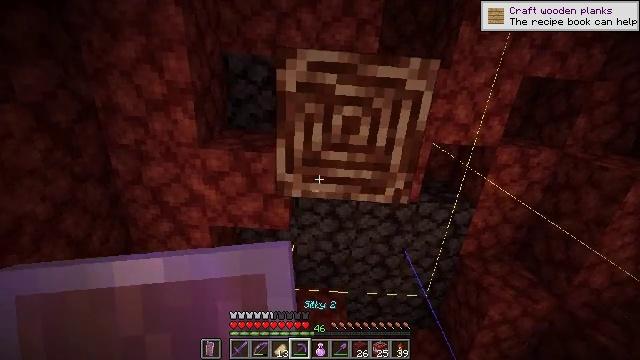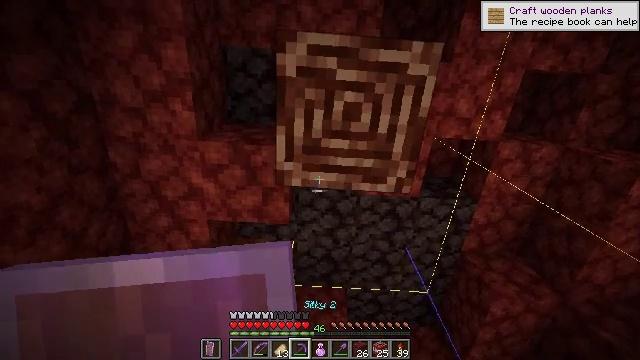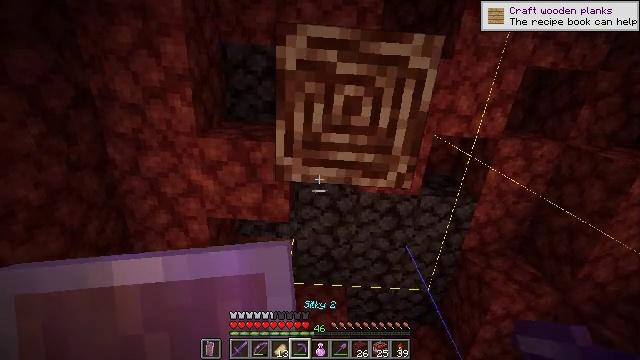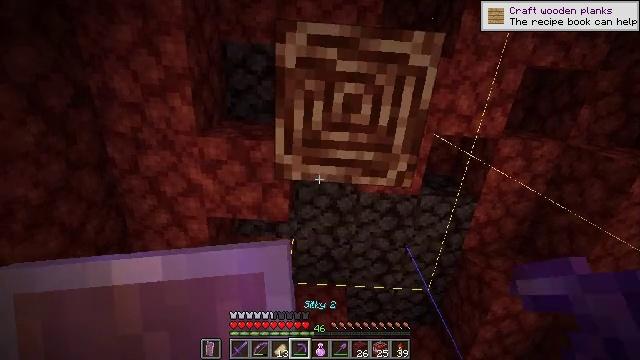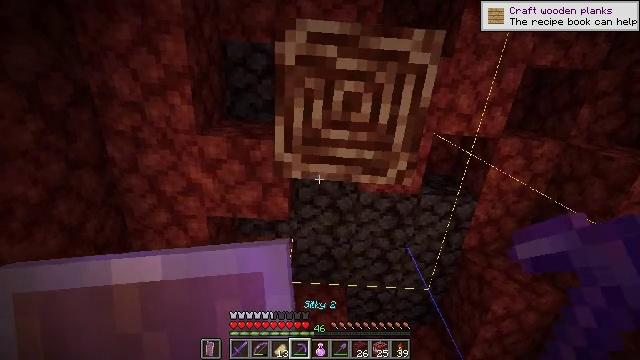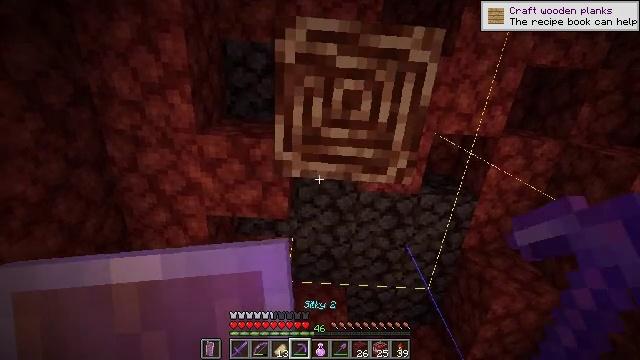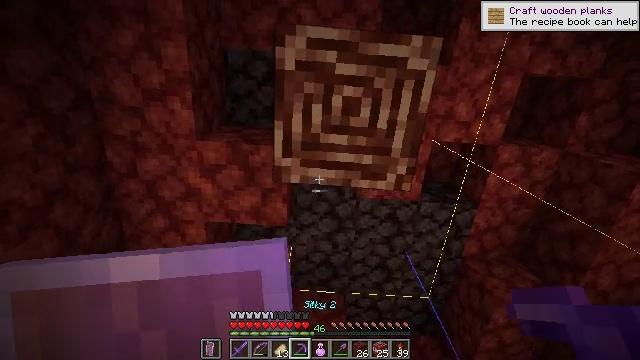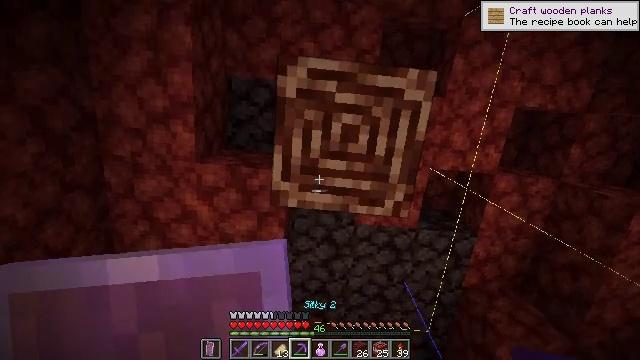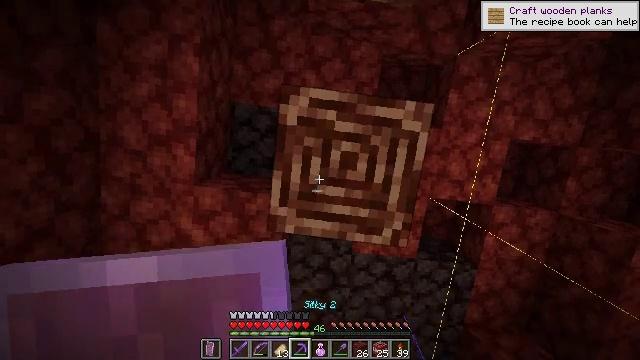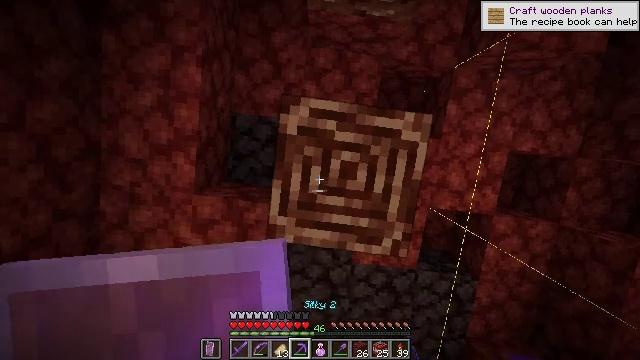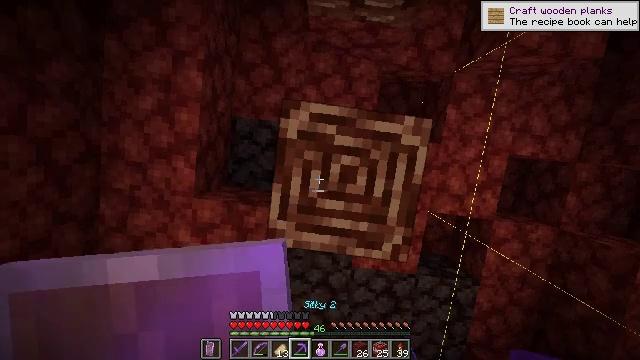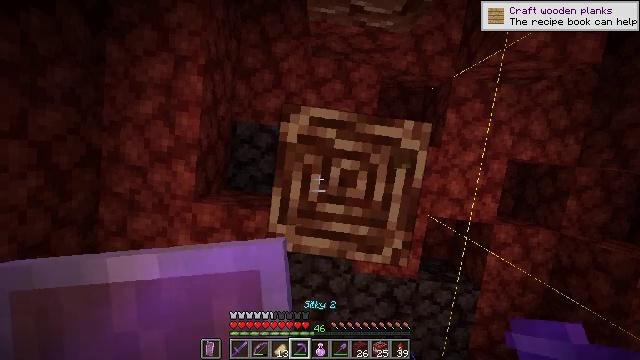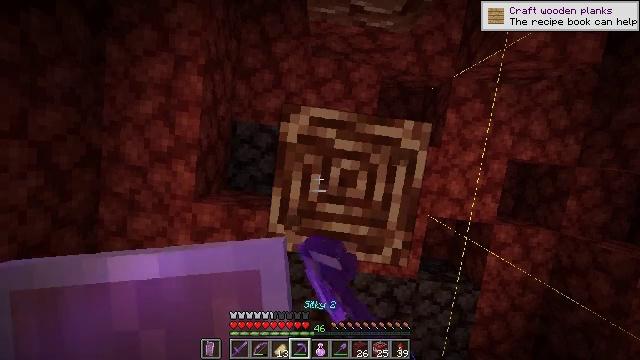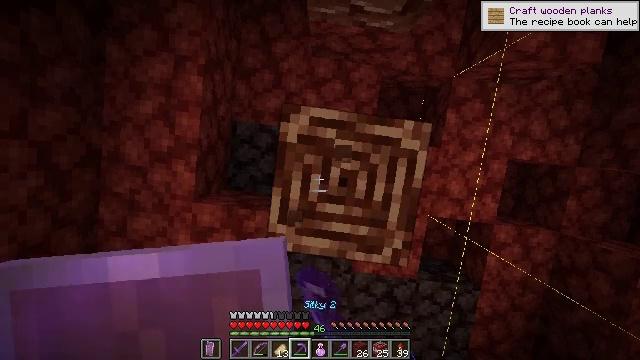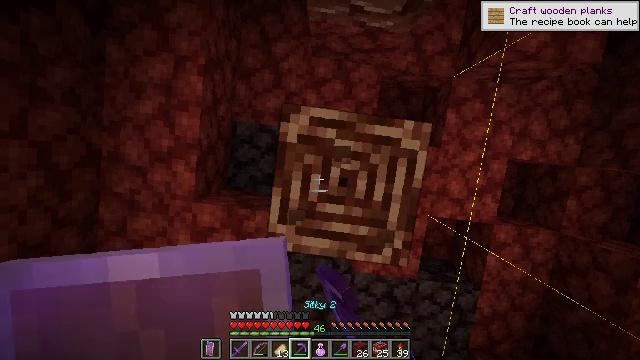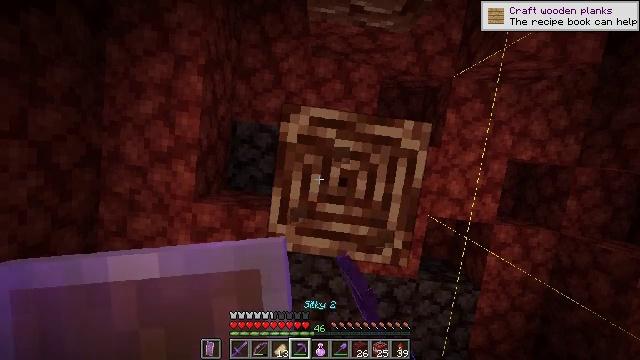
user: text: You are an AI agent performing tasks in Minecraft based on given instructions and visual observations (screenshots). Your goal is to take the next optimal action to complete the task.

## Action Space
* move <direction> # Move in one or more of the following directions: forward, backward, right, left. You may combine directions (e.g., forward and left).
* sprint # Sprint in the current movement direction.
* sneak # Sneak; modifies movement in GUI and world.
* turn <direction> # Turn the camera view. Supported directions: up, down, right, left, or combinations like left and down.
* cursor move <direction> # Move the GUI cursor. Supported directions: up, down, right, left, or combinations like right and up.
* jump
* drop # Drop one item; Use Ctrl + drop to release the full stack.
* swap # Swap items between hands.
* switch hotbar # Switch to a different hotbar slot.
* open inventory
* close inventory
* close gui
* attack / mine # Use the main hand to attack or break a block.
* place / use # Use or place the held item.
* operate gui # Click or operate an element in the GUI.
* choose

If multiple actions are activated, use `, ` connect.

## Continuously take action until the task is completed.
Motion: motion action
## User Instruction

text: Collect ancient debris for Netherite crafting.
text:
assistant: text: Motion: move forward, sneak
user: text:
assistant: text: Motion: sneak
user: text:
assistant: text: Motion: sneak
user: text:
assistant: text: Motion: sneak
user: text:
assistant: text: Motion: sneak
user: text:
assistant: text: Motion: sneak, turn up
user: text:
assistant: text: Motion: sneak, turn right and up
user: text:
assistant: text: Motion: sneak, turn right and up
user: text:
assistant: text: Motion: sneak, turn up
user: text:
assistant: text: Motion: sneak
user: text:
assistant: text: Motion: sneak, attack / mine
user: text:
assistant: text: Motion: sneak, attack / mine
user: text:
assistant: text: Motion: sneak, attack / mine
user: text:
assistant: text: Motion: sneak, attack / mine
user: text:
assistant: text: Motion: sneak, attack / mine
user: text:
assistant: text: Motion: sneak, attack / mine
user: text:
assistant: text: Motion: sneak, attack / mine
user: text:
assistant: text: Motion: sneak, attack / mine
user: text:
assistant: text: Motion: sneak, attack / mine
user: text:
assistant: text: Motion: sneak, attack / mine
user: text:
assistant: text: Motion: sneak, attack / mine
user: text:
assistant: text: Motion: sneak, attack / mine
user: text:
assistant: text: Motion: sneak, attack / mine
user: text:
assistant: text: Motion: sneak, attack / mine
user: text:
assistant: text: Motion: sneak, attack / mine
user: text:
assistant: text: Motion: sneak, attack / mine
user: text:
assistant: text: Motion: sneak, attack / mine
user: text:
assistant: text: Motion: sneak, attack / mine
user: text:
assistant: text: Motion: sneak, attack / mine
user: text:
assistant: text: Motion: sneak, attack / mine